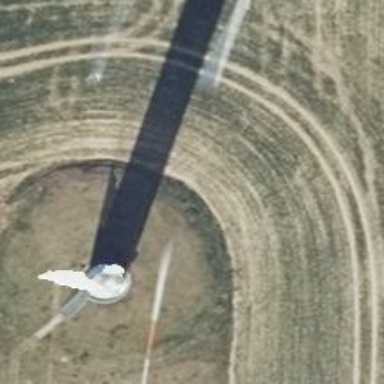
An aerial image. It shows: Wind generator with horizontal axis. The generator is wind turbine.